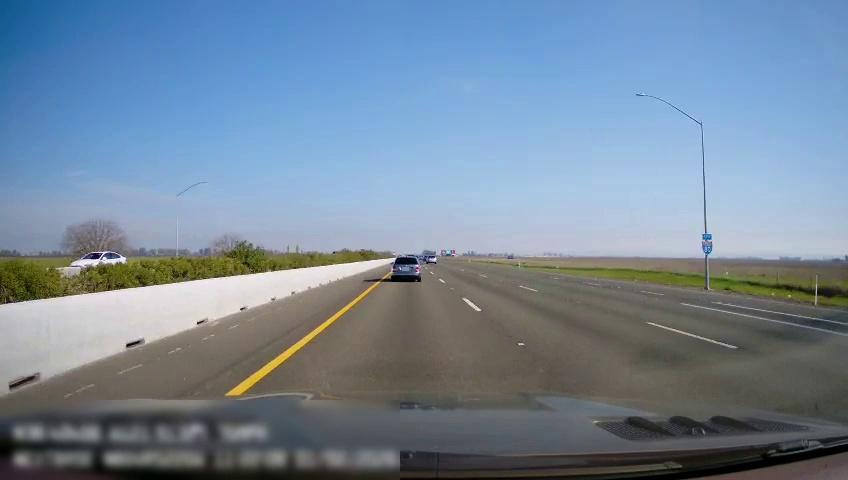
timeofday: Day
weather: Sunny
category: Drivable Space
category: Vehicles | Car
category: Vehicles | Car
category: Vehicles | Car
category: Lanes | Current Lane
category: Lanes | Alternate Lane
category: Lanes | Current Lane
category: Lanes | Alternate Lane
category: Lanes | Alternate Lane
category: Lanes | Alternate Lane
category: Lanes | Alternate Lane
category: Traffic | Signs
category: Traffic | Signs